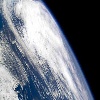
Label: cloud